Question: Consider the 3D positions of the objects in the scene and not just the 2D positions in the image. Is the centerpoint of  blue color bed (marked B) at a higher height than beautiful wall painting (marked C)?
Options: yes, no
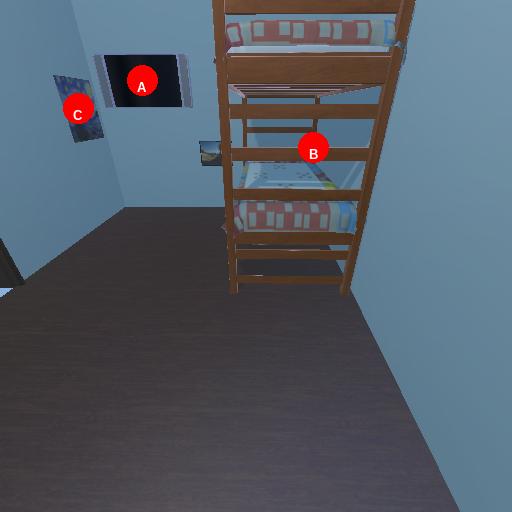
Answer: yes